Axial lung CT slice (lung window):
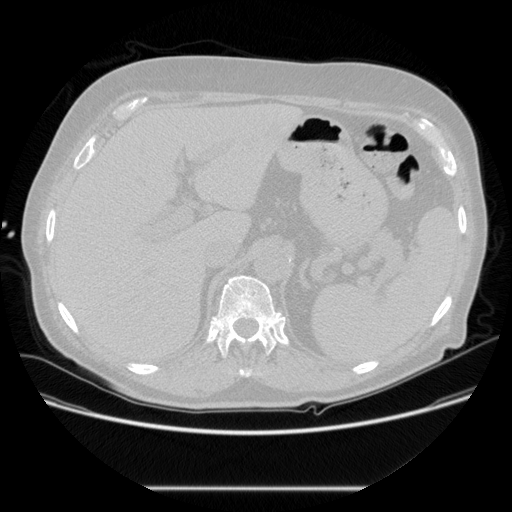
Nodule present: no